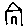
Label: house